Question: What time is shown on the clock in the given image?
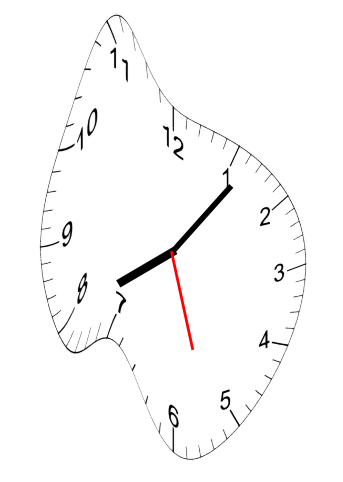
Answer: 08:06:27